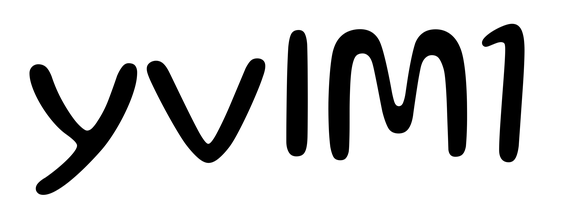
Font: Gluten_Light